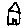
Label: house